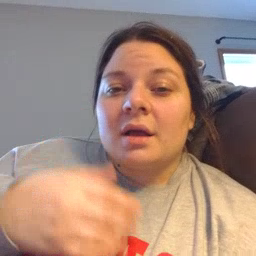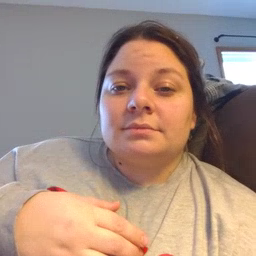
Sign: pizza